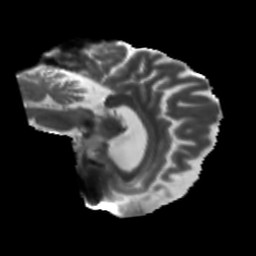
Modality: T2w
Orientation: sagittal
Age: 68
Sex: female
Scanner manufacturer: siemens
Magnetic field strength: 3 T
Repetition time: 5.25 s
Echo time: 0.08 s